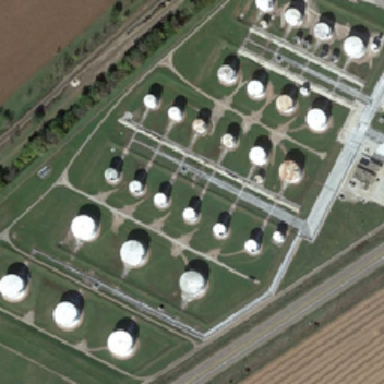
Many reservoirs lie between the highway and a row of green trees .